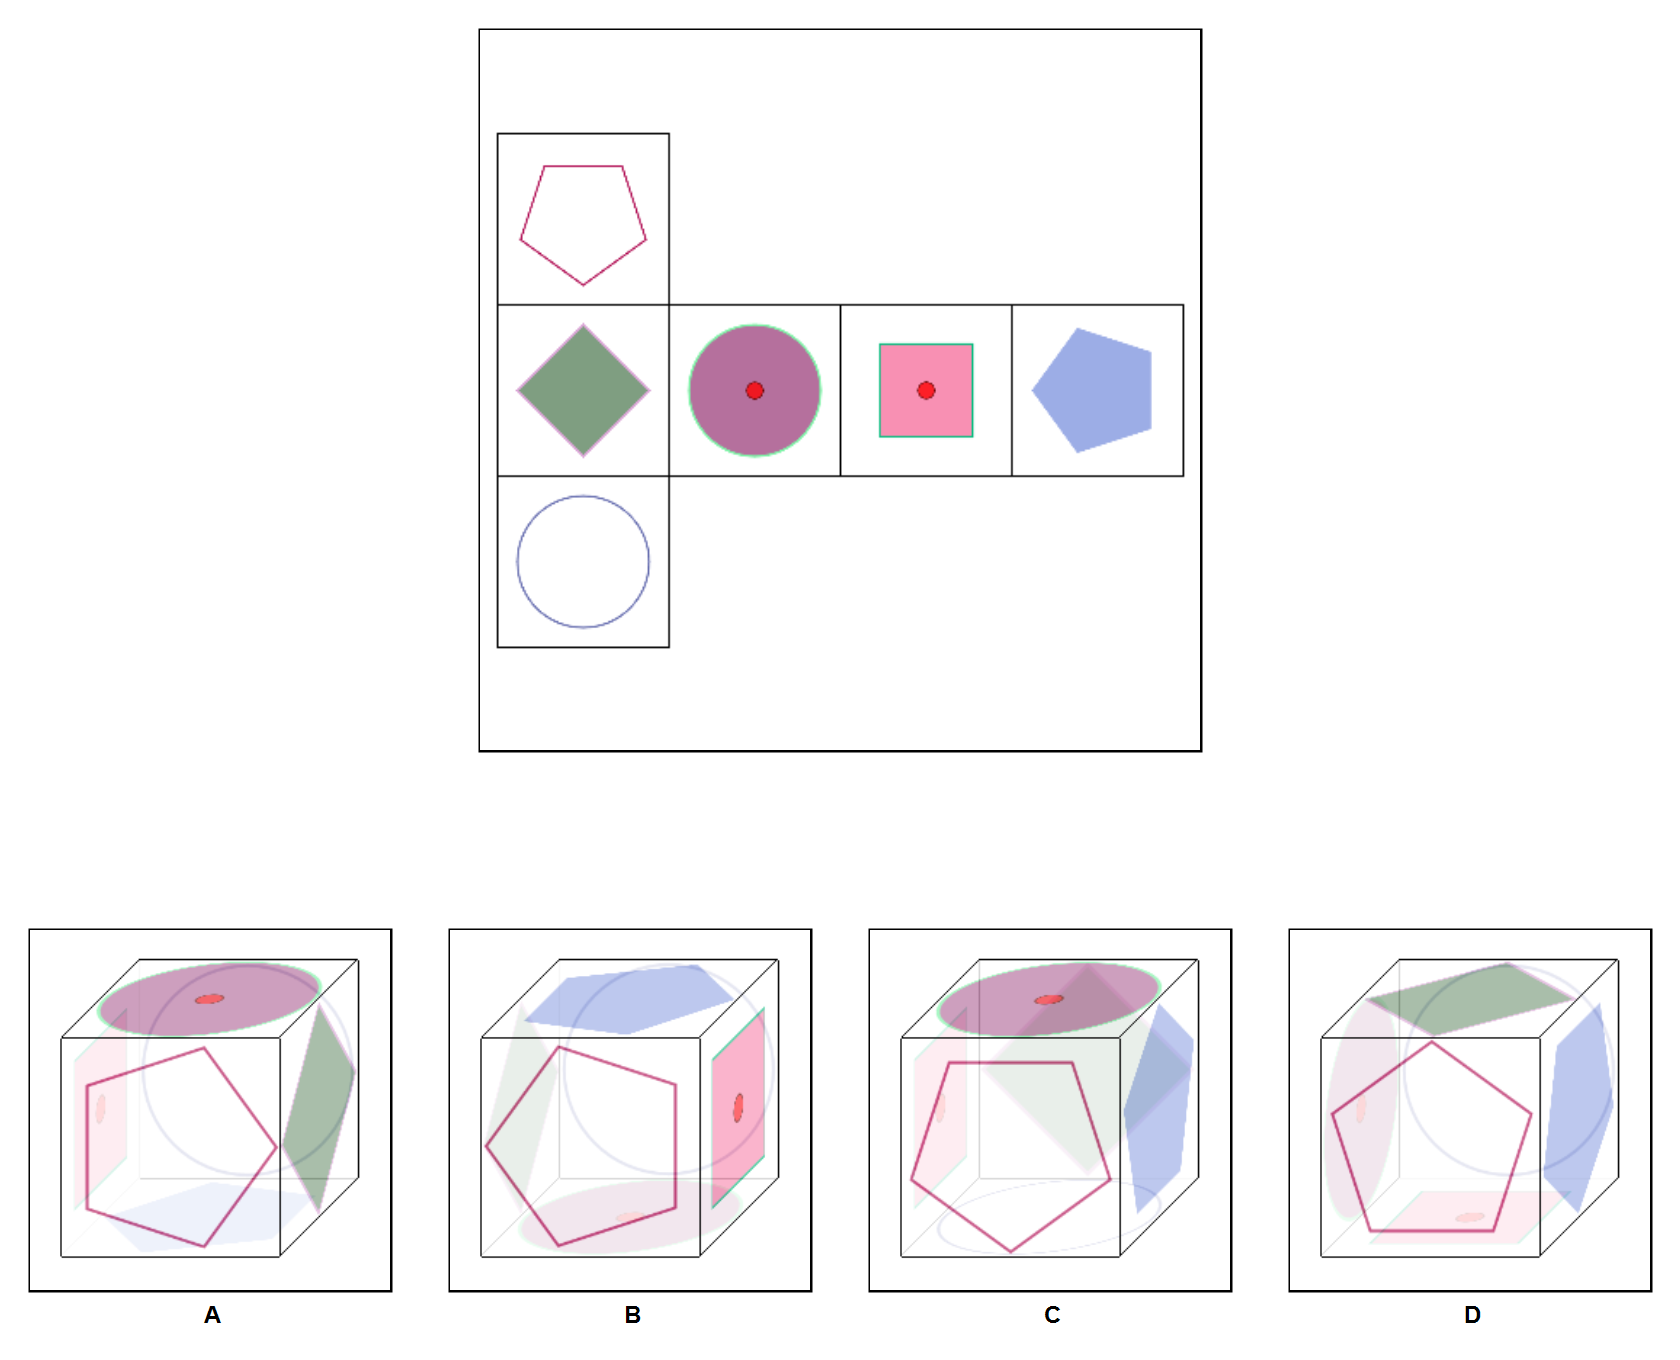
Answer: C